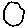
Label: circle